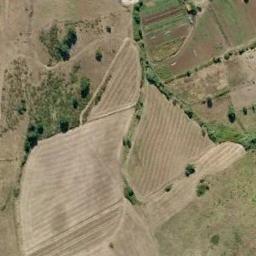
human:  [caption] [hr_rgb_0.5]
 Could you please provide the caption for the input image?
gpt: Some khaki rectangular farmlands of different sizes and trees are on the ground .

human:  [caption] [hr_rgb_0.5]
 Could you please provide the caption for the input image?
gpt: There are some bare rectangular farmland .

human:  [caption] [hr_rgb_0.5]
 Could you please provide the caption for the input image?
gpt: There are many crops in rectangular farmlands .

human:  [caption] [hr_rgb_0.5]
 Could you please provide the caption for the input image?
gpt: Several rectangular-shaped green and tan mixed rectangular farmlands of different sizes .

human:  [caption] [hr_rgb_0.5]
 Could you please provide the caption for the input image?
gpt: There are some green bushes and yellow rectangular farmlands .